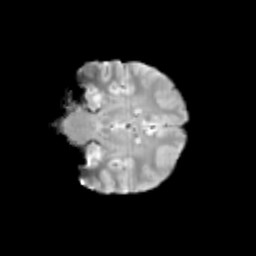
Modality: T2w
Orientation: coronal
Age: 11
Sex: female
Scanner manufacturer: siemens
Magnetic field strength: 3 T
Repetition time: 3.8 s
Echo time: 0.07 s